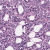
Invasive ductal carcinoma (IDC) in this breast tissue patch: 1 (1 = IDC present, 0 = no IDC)